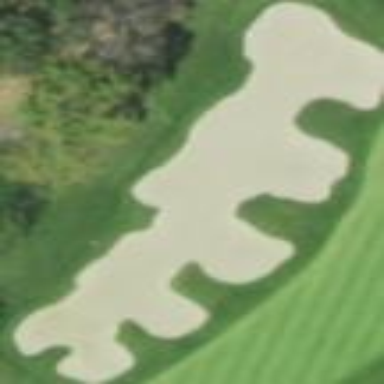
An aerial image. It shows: Golf bunker filled with sandy terrain.